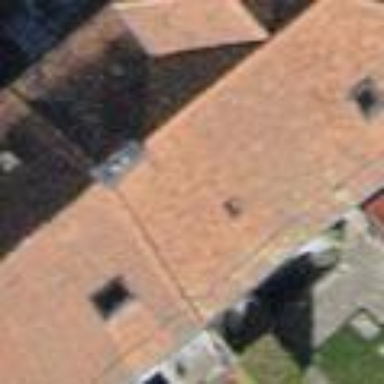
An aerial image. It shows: Building with tile roof.